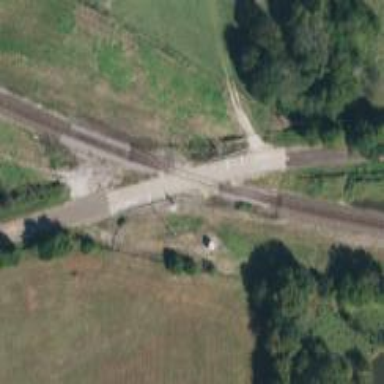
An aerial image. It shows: Railway level crossing.